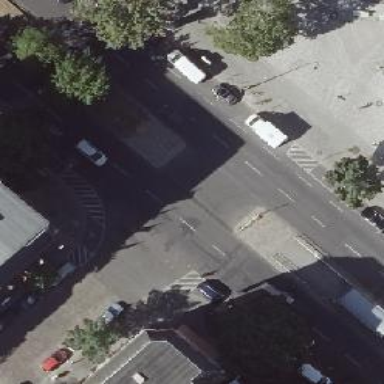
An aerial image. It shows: Footway that serves as traffic island.